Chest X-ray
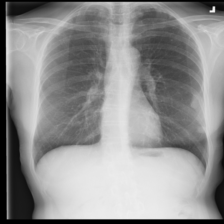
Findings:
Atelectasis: negative
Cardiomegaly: negative
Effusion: negative
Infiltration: positive
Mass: negative
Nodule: negative
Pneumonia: negative
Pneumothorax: negative
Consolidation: negative
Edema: negative
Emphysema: negative
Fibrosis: negative
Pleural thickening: positive
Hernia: negative